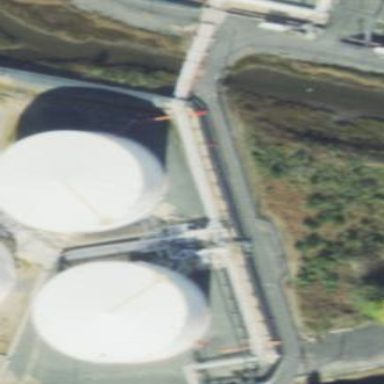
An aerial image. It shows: Storage tank created as man-made structure.